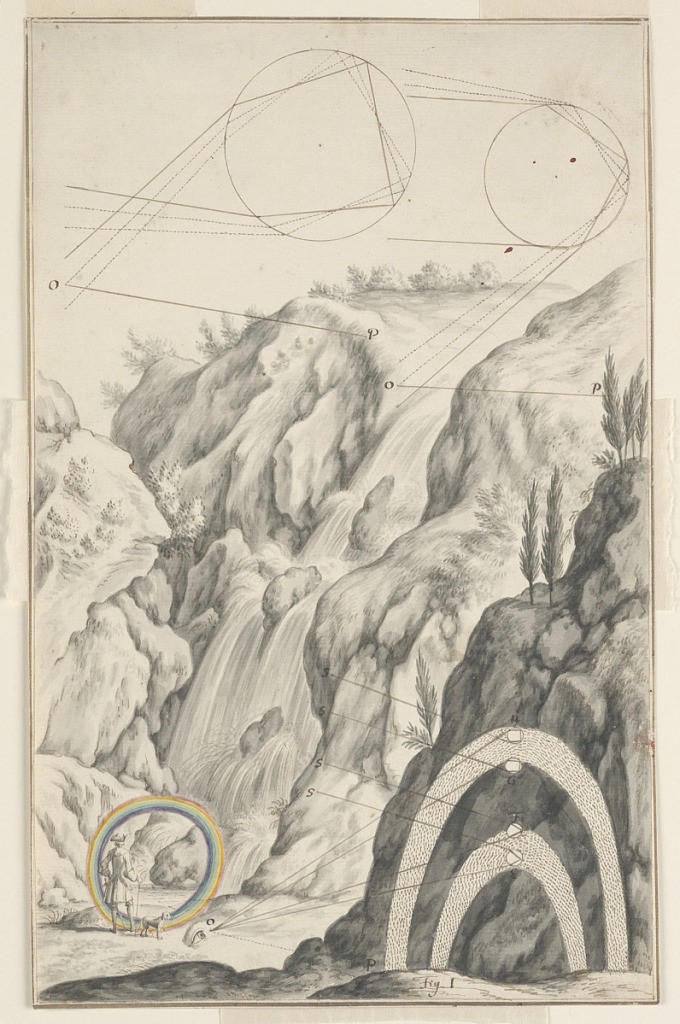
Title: The Investigation of the Rainbow, design for plate 66 in the Physica Sacra, vol. 1, by Johann Jakob Scheuchzer
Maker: Johann Melchior Füssli, Swiss, 1677–1736
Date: before 1731
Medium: Brush and wash, pen and brown, black ink on cream laid paper
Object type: Drawing
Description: A gentleman with a dog is surrounded by a small circular rainbow and faces a mountain with a cascading waterfall. The picture contains two large diagrams - the upper portion of the picture consists of two circles and diagonal lines, and the lower portion contains two arches and diagonal lines. The letters P and O appear in the upper portion, while Fig. 1 and the letters S and O appear below. The diagonal lines leading to the arches in the bottom portion are emanating from an eye that appears on the ground, just to the right of the man and his dog.